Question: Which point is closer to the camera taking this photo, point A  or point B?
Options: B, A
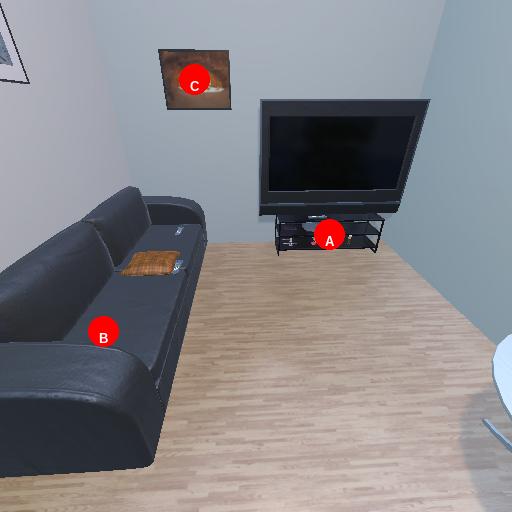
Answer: B